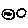
Label: moon